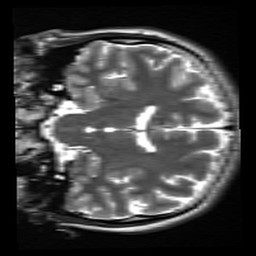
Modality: inplaneT2
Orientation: coronal
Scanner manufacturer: siemens
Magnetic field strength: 3 T
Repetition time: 7.02 s
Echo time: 0.069 s